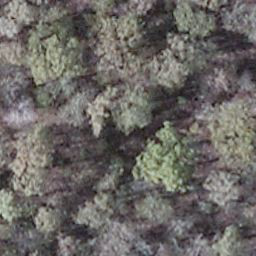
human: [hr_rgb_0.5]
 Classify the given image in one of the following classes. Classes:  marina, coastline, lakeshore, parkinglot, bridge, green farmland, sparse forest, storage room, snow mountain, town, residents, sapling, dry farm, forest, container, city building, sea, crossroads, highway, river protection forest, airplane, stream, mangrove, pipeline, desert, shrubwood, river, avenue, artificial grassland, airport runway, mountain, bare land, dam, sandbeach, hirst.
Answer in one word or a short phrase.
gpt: shrubwood